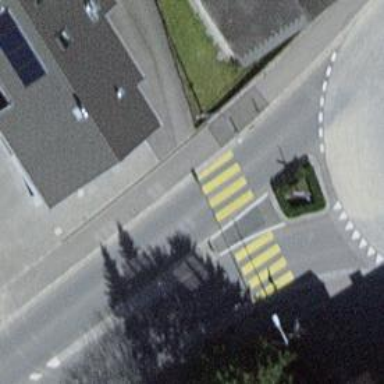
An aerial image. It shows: Marked crossing with visible markings.